Interaction volume radius: 10 \u00c5
Interaction volume height: 20 \u00c5
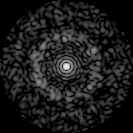
Disorder parameter: 0.8397